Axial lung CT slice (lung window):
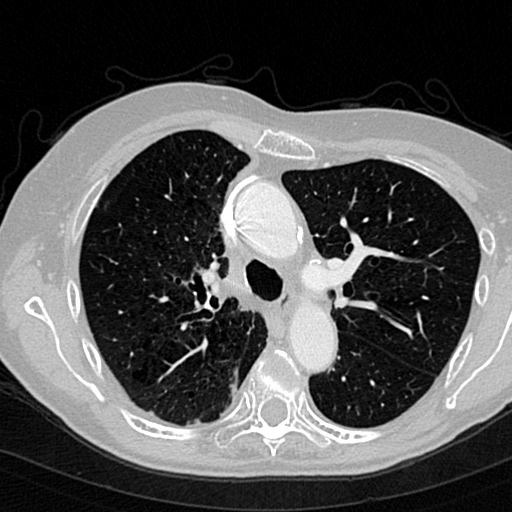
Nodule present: no